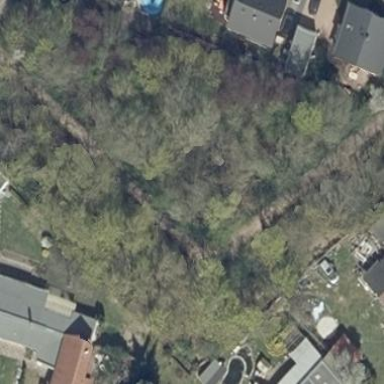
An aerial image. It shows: Mixed woodland area with various types of leaves.